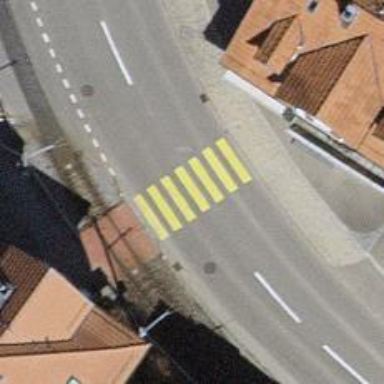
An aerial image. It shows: Marked crossing on footway.